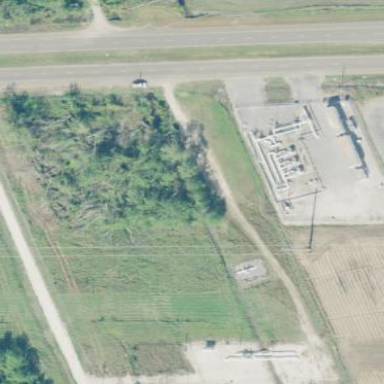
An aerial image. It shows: Industrial area with fence. There is pumping substation located within.